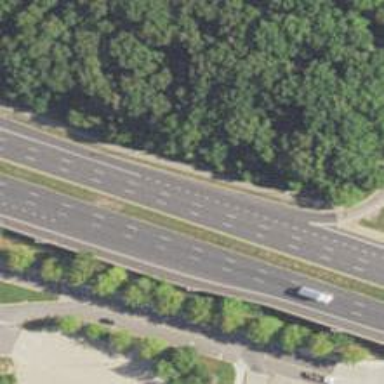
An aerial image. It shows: Primary highway with expressway characteristics.